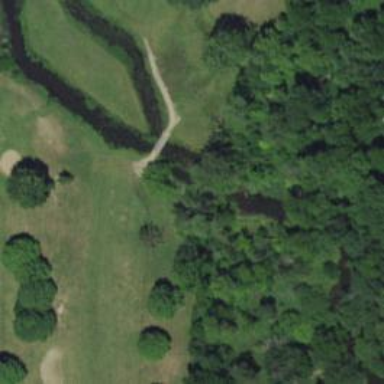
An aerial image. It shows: Golf hole.